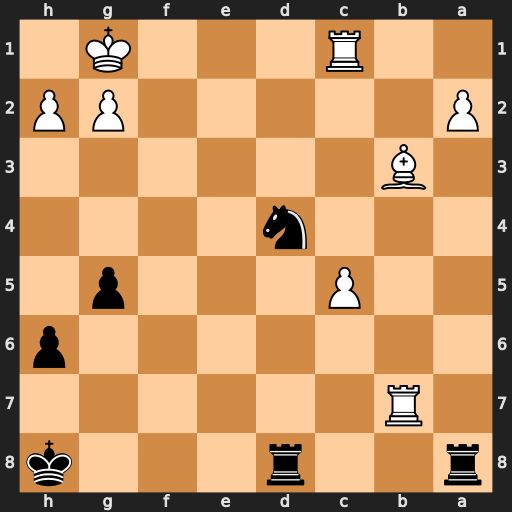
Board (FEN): r2r3k/1R6/7p/2P3p1/3n4/1B6/P5PP/2R3K1
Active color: b
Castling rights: -
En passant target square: -
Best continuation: Ne2+ Kf2 Nxc1